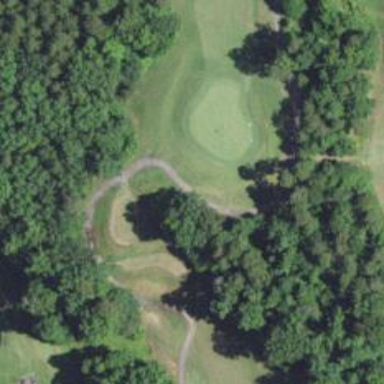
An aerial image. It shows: Pathway for golfing.